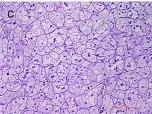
Expression of CYP11B1/2 in three nodules of patients. Histological and immunohistochemical staining of three nodules (N1, nodule 1; N2, nodule 2; N3, nodule 3) of this patient and cortisol-producing adenoma from another patient (control, as a reference for positive CYP11B2 staining). HE, hematoxylin-eosin staining.
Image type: pathology (immunostaining)